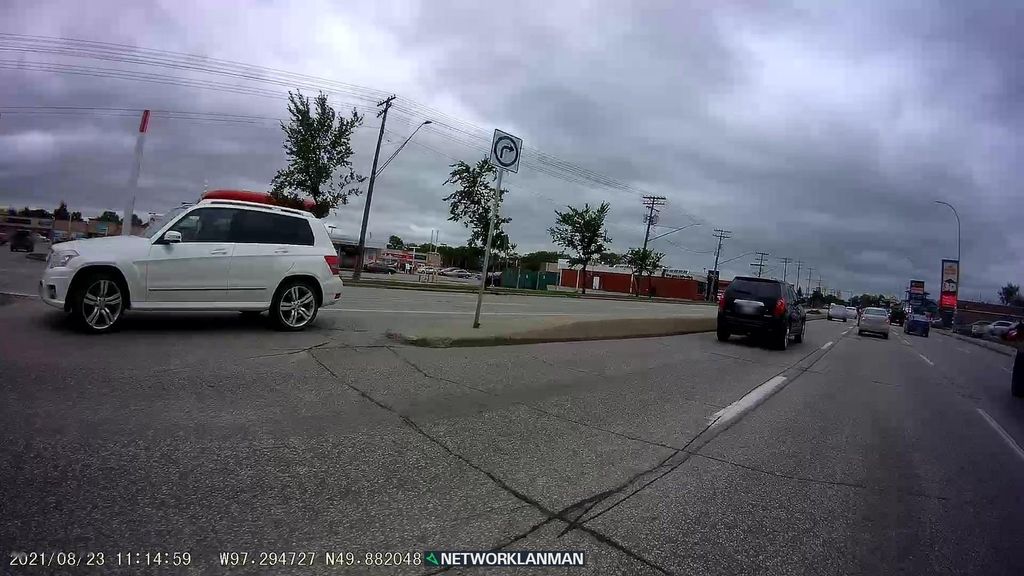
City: winnipeg